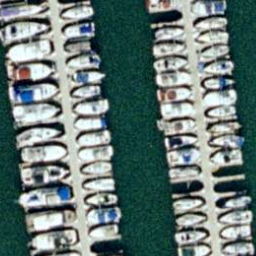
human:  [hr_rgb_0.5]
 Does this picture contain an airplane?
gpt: no

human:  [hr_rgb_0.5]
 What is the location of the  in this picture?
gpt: i cannot see it

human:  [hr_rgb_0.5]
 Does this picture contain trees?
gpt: no